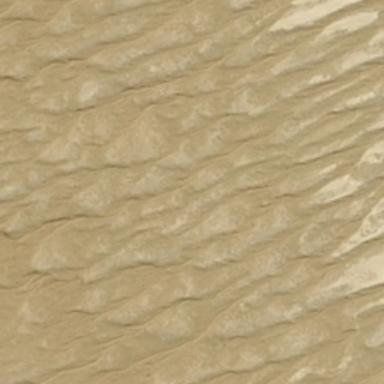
There's so much sand in the desert .